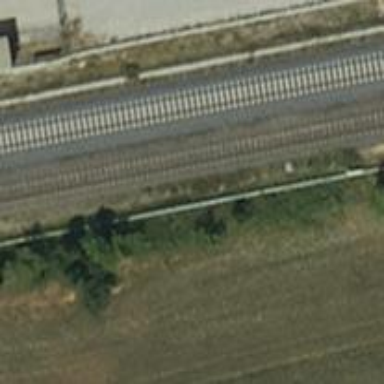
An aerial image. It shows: Solitary milestone along the railway.